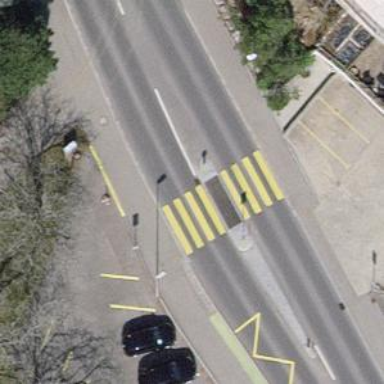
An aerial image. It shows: Island zebra crossing on the road.